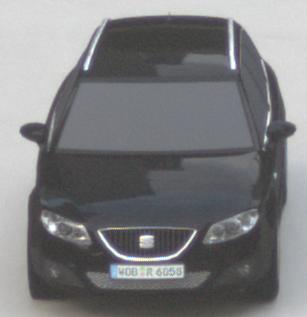
Make: SEAT
Model: Exeo ST 1.6
Detailed model: Exeo (3R) ST
Model produced from: 2010/05
Model produced until: 2010/08
Doors: 5
Color: black
Road condition: dry road
Daytime: morning or afternoon
Contrast: low contrast